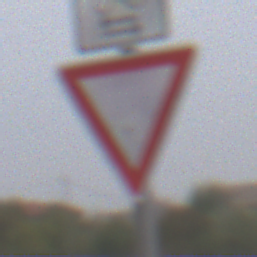
Verkehrszeichen: VorfahrtGewaehren
Zusatzzeichen oben: RichtungsangabeDurchPfeile9
Umgebung: Outdoor, Suburban
Tageszeit: Midday
Wetter: Overcast
Licht: Natural
Jahreszeit: NotSpecified
Kontrast: LowContrast